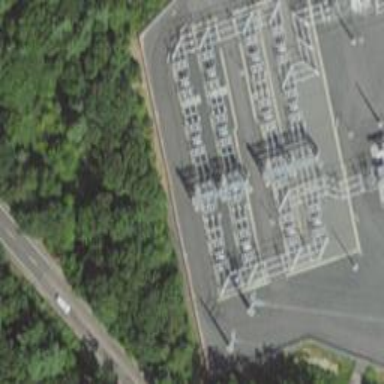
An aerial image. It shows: Switch for power supply.